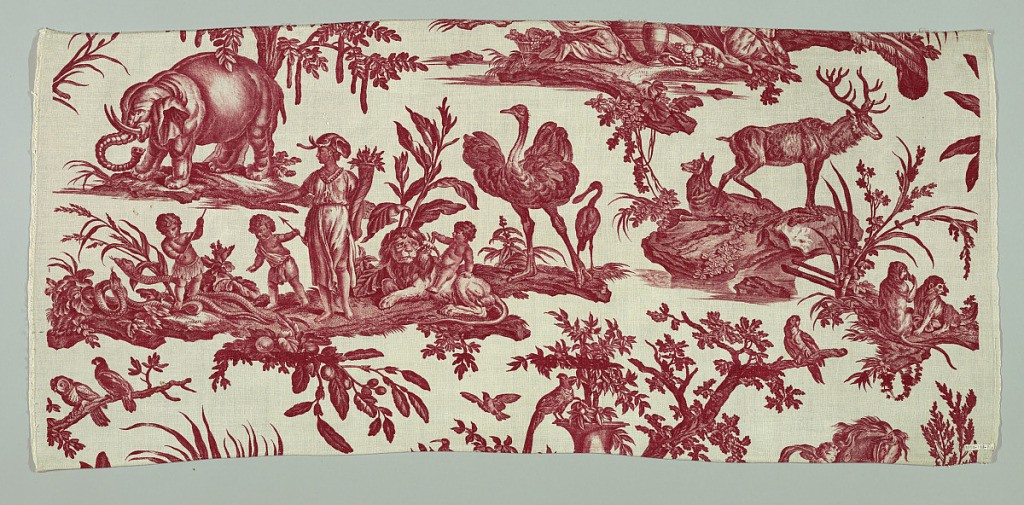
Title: Textile
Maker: Jean-Baptiste Huët, French, 1745–1811
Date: ca. 1788
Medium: cotton Technique: printed by engraved copper plate on plain weave
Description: Two fragments printed in red on cream ground showing designs known as the "Four Quarters of the Globe." Fragment 'a' shows the full breadth of the allegorical figure "Afrique". Fragment 'b' shows part of "L'Asie".